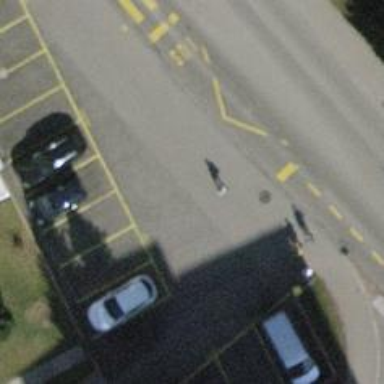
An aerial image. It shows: Bus stop with platform for public transport.